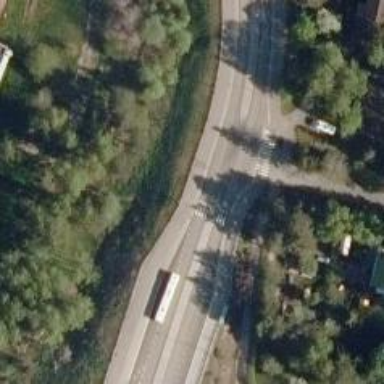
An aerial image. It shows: Uncontrolled road crossing.